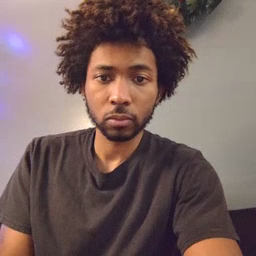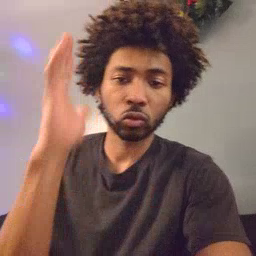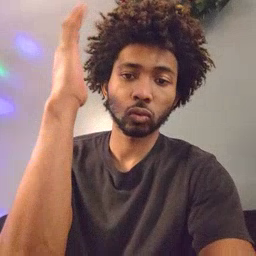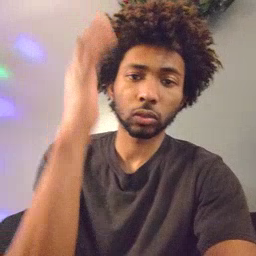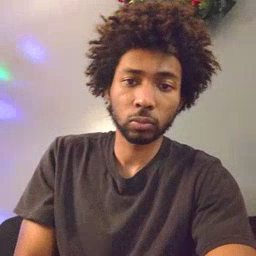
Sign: tree